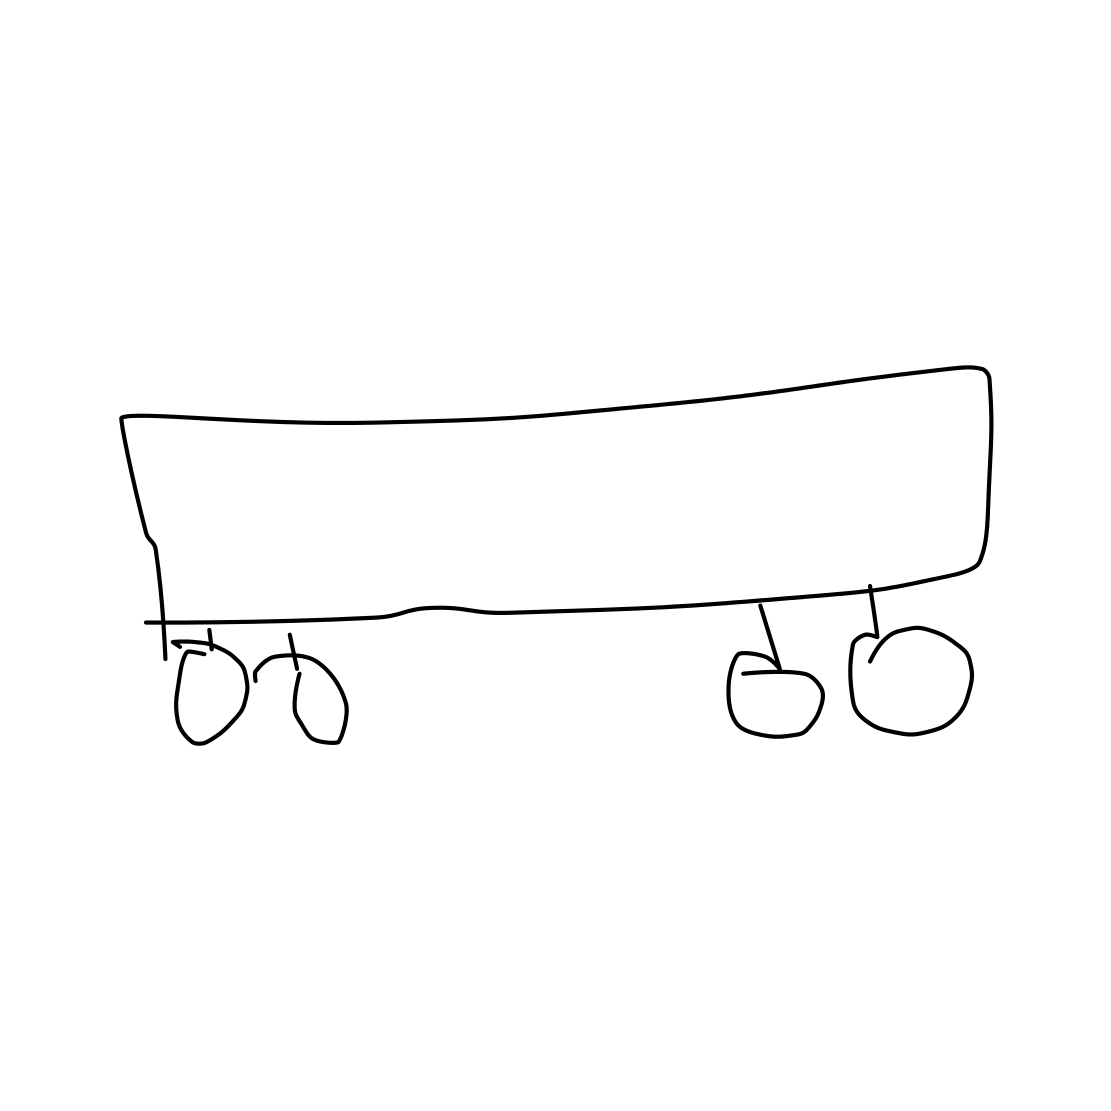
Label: train